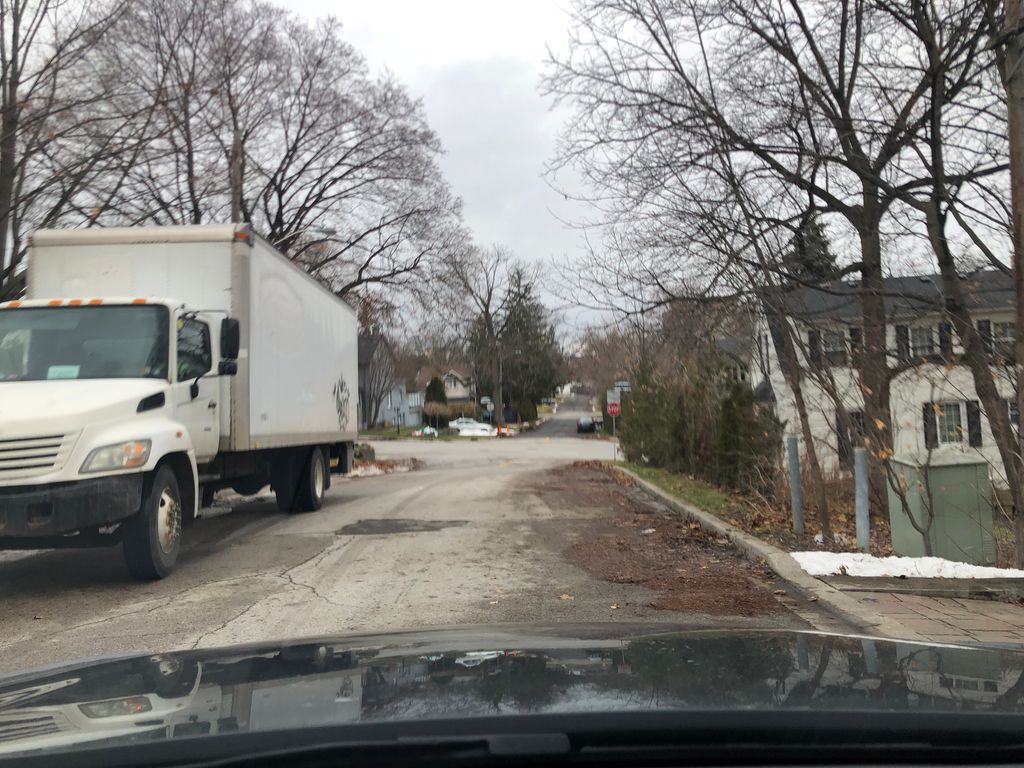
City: toronto